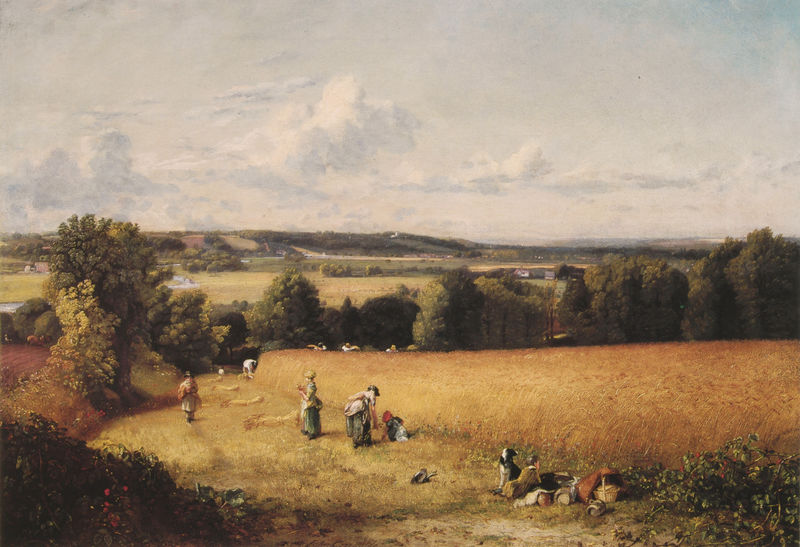
Titel: The Wheatfield
Künstler: John Constable
Institution: (Privatsammlung)
Schlagwörter: baum, himmel, mann, wasser, wolken, bäume, fluss, frauen, gelb, grün, landschaft, menschen, blumen, braun, frau, hell, kleid, licht, ausblick, gras, hund, rot, tiere, wiese, wolke, rock, feld, felder, ferne, hügel, natur, strauch, weite, büsche, gebüsch, sonne, sträucher, land, gold, kind, pflanzen, wald, arbeit, bauern, kinder, früchte, bewölkt, sommer, acker, bäuerin, ernte, feldarbeit, getreide, hafer, korn, körbe, weizen, berge, tag, landschaftsmalerei, herbst, picknick, staffage, korb, kornfeld, geld, mohn, laubbäume, baüme, ähren, erntedank, hecken, trist, landschaftsgemälde, näume, aussucht, harte arbeit